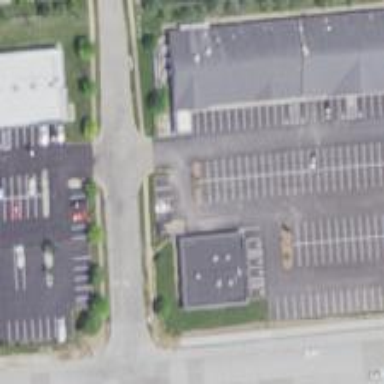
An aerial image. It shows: Retail area.